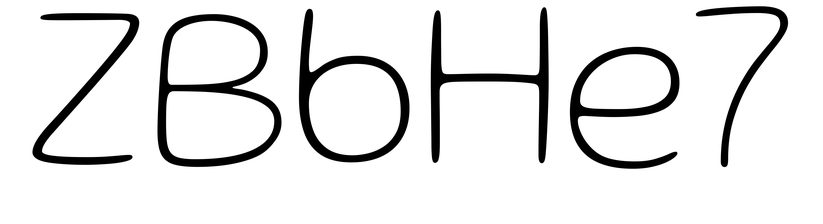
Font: Gluten_Thin